Interaction volume radius: 5 \u00c5
Interaction volume height: 10 \u00c5
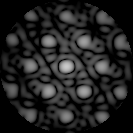
Disorder parameter: 0.2003